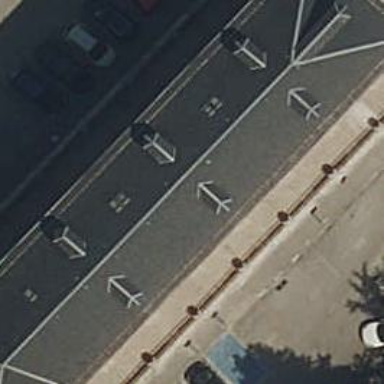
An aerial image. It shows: Building with flat roof.